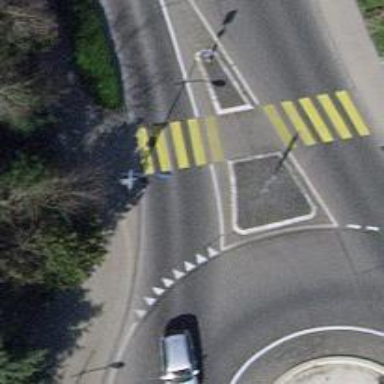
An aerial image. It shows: Kerb serving as barrier.